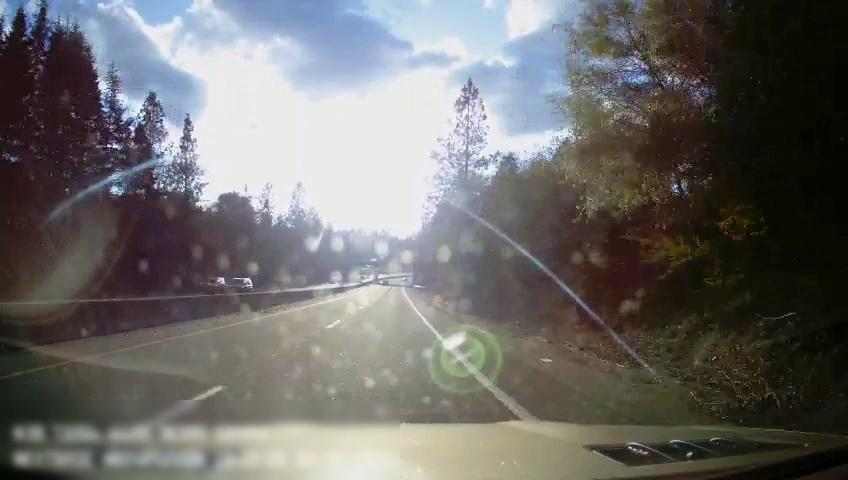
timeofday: Day
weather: Sunny
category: Drivable Space
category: Drivable Space
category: Vehicles | SUV
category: Vehicles | SUV
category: Lanes | Alternate Lane
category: Lanes | Current Lane
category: Lanes | Alternate Lane